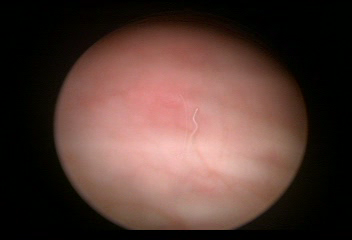
Modality: WLC
Class: Normal mucosa
Bladder cancer association: No